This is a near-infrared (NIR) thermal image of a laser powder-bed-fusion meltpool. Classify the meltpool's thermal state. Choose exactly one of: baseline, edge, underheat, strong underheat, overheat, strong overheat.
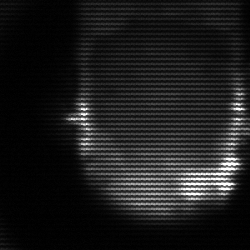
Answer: baseline